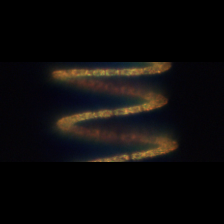
Taxon: Guinardia
Group: Diatoms